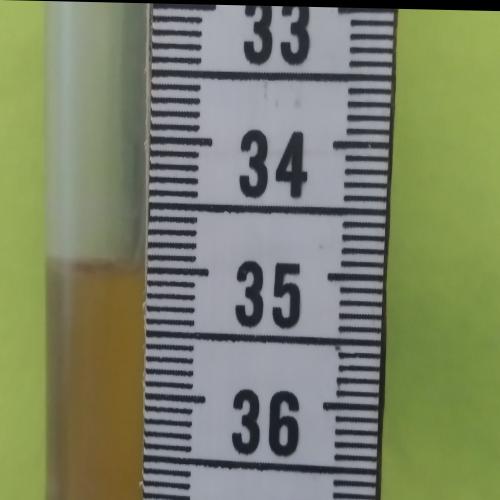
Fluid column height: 35.0 cm